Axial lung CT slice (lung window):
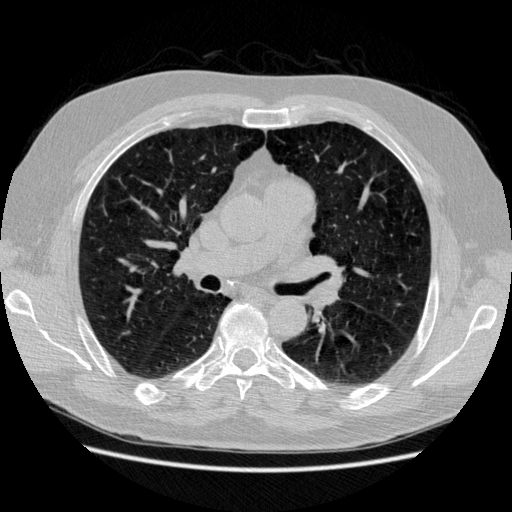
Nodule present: no